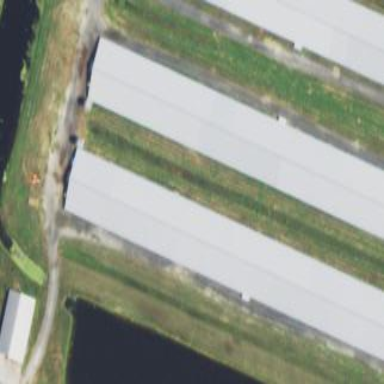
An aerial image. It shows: Poultry house building.